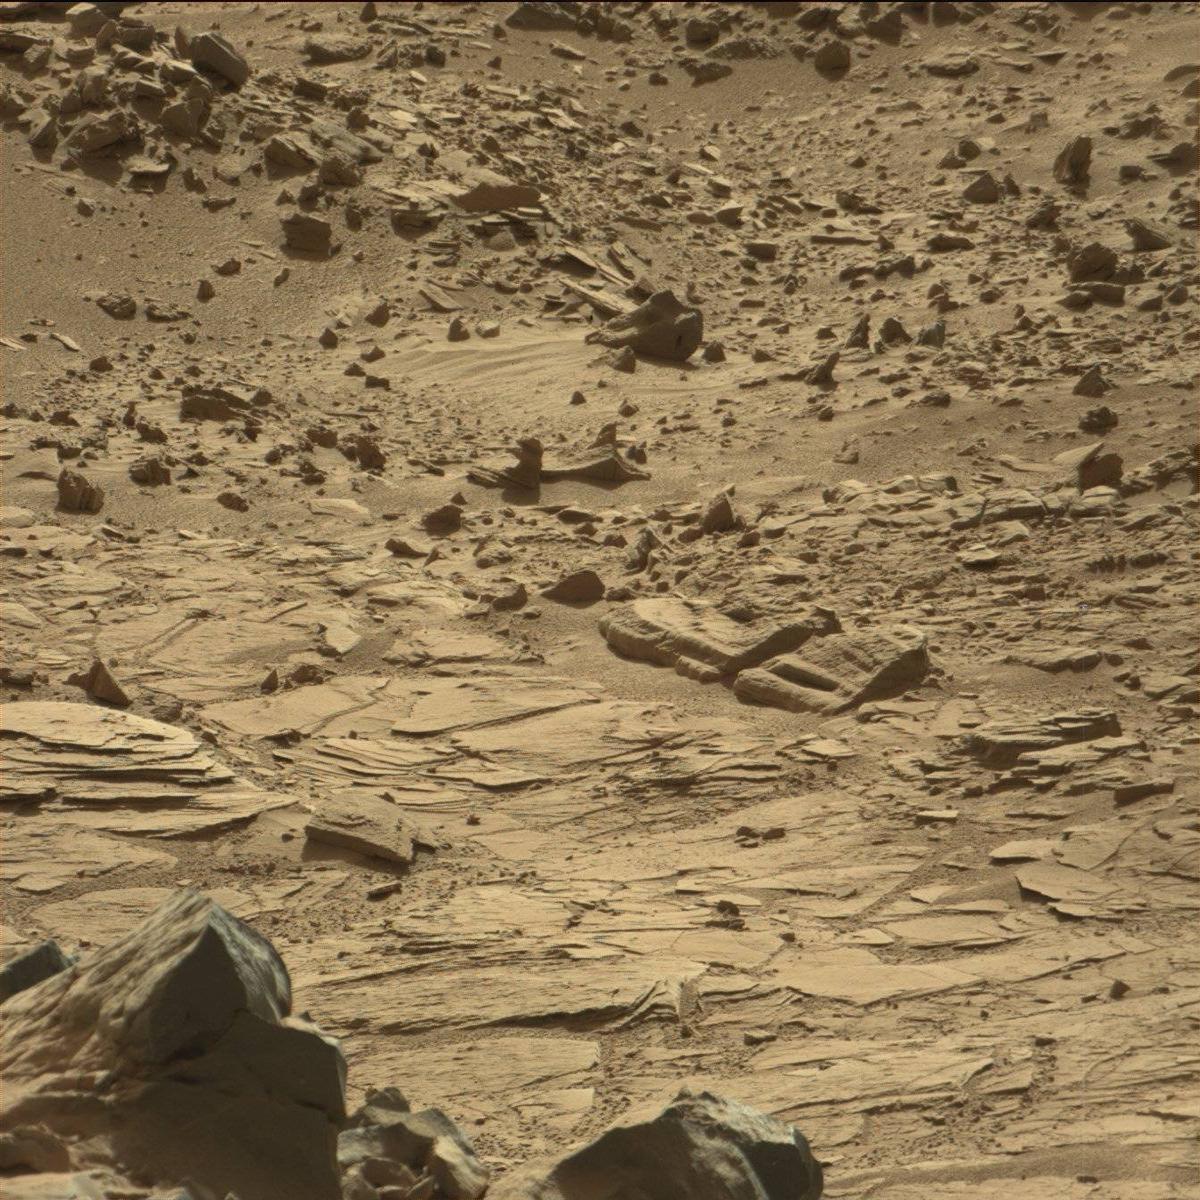
Terrain classes present: Bedrock, Rock, Sand / Soil